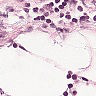
Metastatic tissue present: no